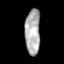
Tissue: skin
Cell type: Fibroblasts
Senescence score: 0.8115
Nuclear area (px): 680
Mean DAPI intensity: 173.296